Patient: sex M, age 51
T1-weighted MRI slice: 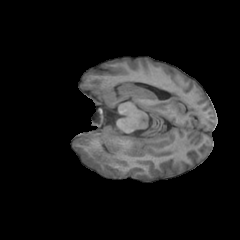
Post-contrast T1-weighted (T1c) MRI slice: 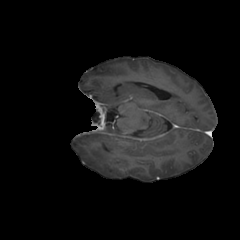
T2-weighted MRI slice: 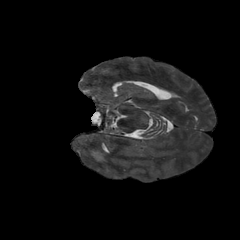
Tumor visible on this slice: yes
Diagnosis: Glioblastoma, IDH-wildtype
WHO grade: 4